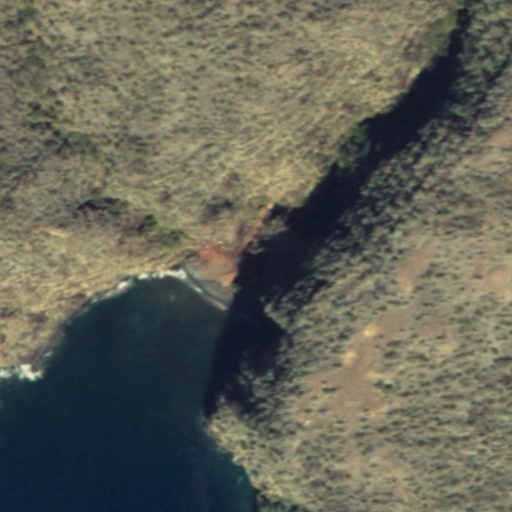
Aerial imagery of valley in Hawaii named Waikahalulu Gulch containing only unknown